高三 · 度量几何学
23. 如图, $\odot O$ 是等腰三角形 $\mathrm{ABC}$ 的外接圆, $\mathrm{AB}=\mathrm{AC}$, 延长 $\mathrm{BC}$ 到点 $\mathrm{D}$, 使得 $C D=A C$, 连接 $\mathrm{AD}$交 $\odot \mathrm{O}$ 于点 $\mathrm{E}$, 连接 $\mathrm{BE}$ 与 $\mathrm{AC}$ 交于点 $\mathrm{F}$, 求证: $\mathrm{BE}$ 平分 $\angle \mathrm{ABC}$.

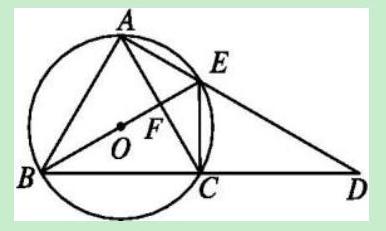
答案: 证明: $\because \mathrm{CD}=\mathrm{AC}, \therefore \angle \mathrm{D}=\angle \mathrm{CAD}$.

又 $\because \angle \mathrm{ACB}=\angle \mathrm{D}+\angle \mathrm{CAD}$,

$\therefore \angle \mathrm{ACB}=2 \angle \mathrm{CAD}$.

又 $\because \mathrm{AB}=\mathrm{AC}, \therefore \angle \mathrm{ABC}=\angle \mathrm{ACB}$.

$\therefore \angle \mathrm{ABC}=2 \angle \mathrm{CAD}$.

又 $\because \angle \mathrm{EBC}=\angle \mathrm{CAD}$,

$\therefore \angle \mathrm{ABC}=2 \angle \mathrm{EBC}$,即 $\mathrm{BE}$ 平分 $\angle \mathrm{ABC}$.
解析: : 分析: 本题主要考查了圆周角定理, 解决问题的关键是根据圆周角定理结合所学条件分析证明即可